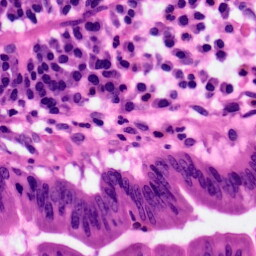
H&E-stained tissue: Pancreatic